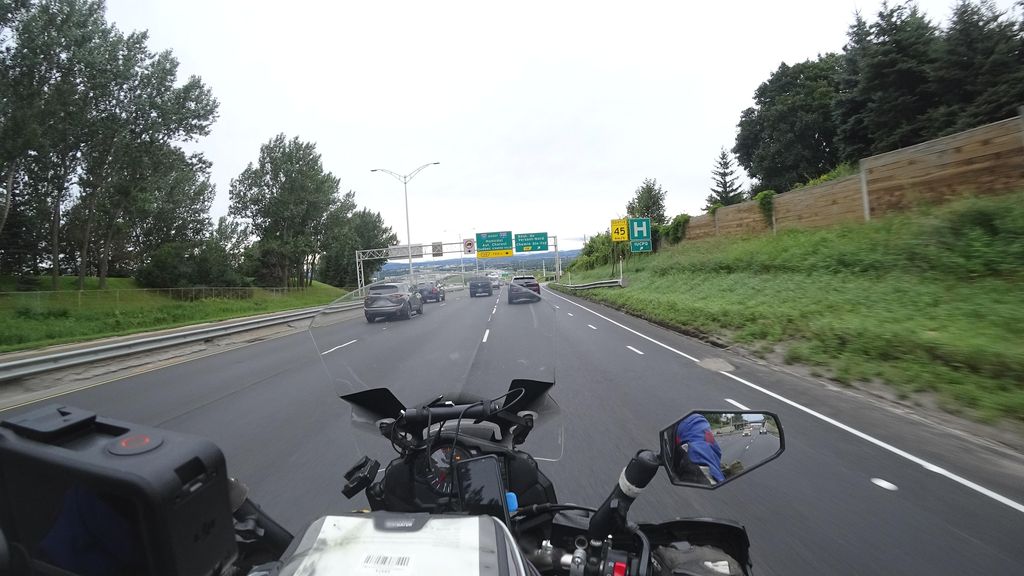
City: quebec_city